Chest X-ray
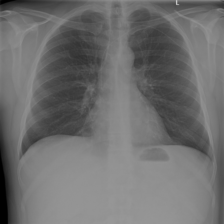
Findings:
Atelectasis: negative
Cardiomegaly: negative
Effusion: negative
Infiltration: negative
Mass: negative
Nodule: negative
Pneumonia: negative
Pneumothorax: negative
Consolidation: negative
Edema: negative
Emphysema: negative
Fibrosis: negative
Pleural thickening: negative
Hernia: negative